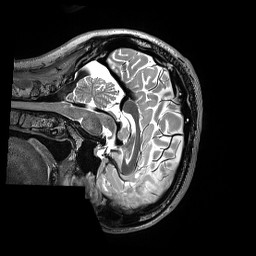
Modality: T2w
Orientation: sagittal